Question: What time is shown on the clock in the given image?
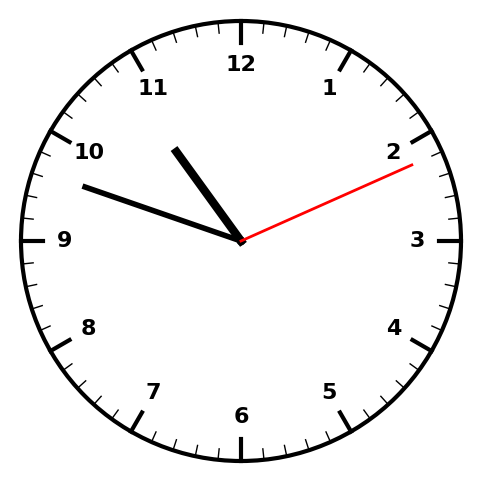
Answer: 10:48:11